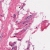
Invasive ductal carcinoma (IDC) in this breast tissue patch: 0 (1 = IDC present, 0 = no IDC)